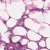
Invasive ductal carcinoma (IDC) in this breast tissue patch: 1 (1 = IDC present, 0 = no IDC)